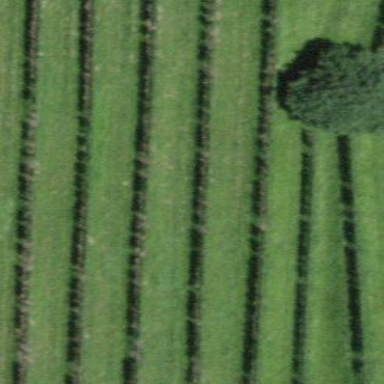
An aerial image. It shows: Vineyard growing grapes.